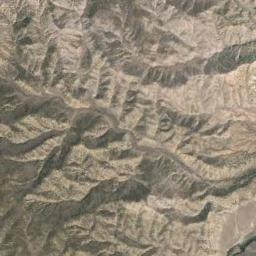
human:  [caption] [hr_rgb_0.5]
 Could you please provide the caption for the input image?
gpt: The vegetation coverage of the mountains is low .

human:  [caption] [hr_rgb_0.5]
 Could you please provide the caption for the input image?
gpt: The mountain is full of white soil .

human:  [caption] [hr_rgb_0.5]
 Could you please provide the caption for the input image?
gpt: The folded mountain has a continuous series of rugged mountains and its rocks are yellow .

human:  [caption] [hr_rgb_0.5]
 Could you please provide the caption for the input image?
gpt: There is the mountain of uneven .

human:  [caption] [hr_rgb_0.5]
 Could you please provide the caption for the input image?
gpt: There are some ravines on the brown mountain .